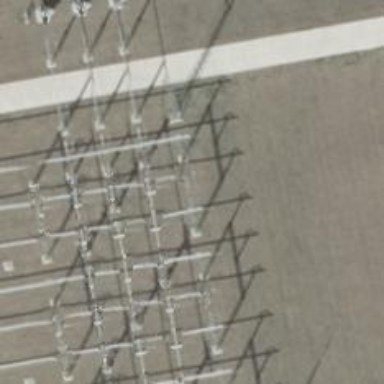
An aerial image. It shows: Busbar power line with 3 cables.